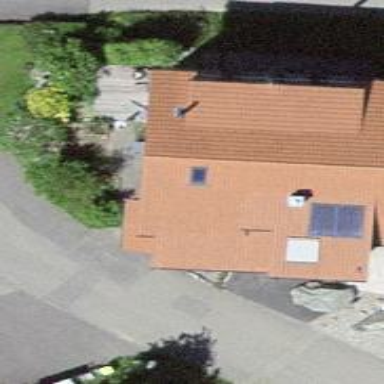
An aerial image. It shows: Simple house.